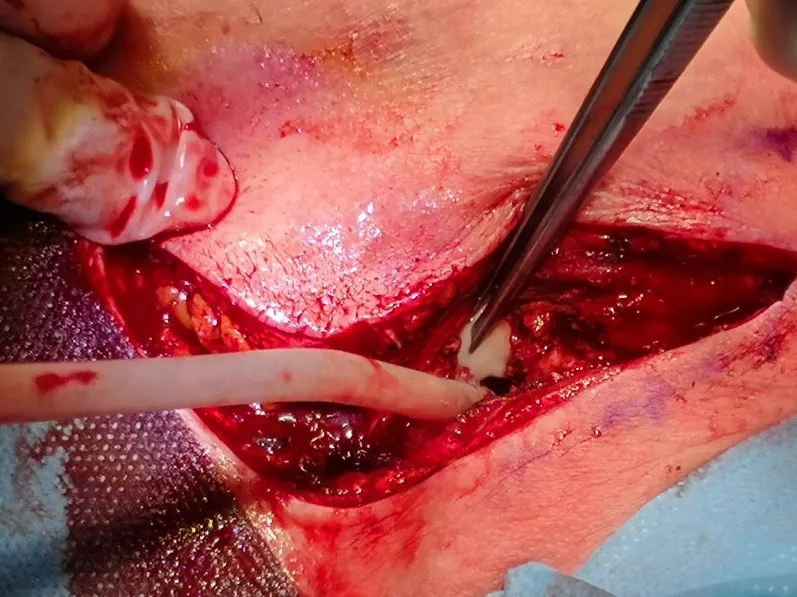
SCJ arthrotomy and evacuation of purulent material.
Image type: medical_photograph (other_medical_photograph)